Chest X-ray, AP view. Patient: 5 years old, sex F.
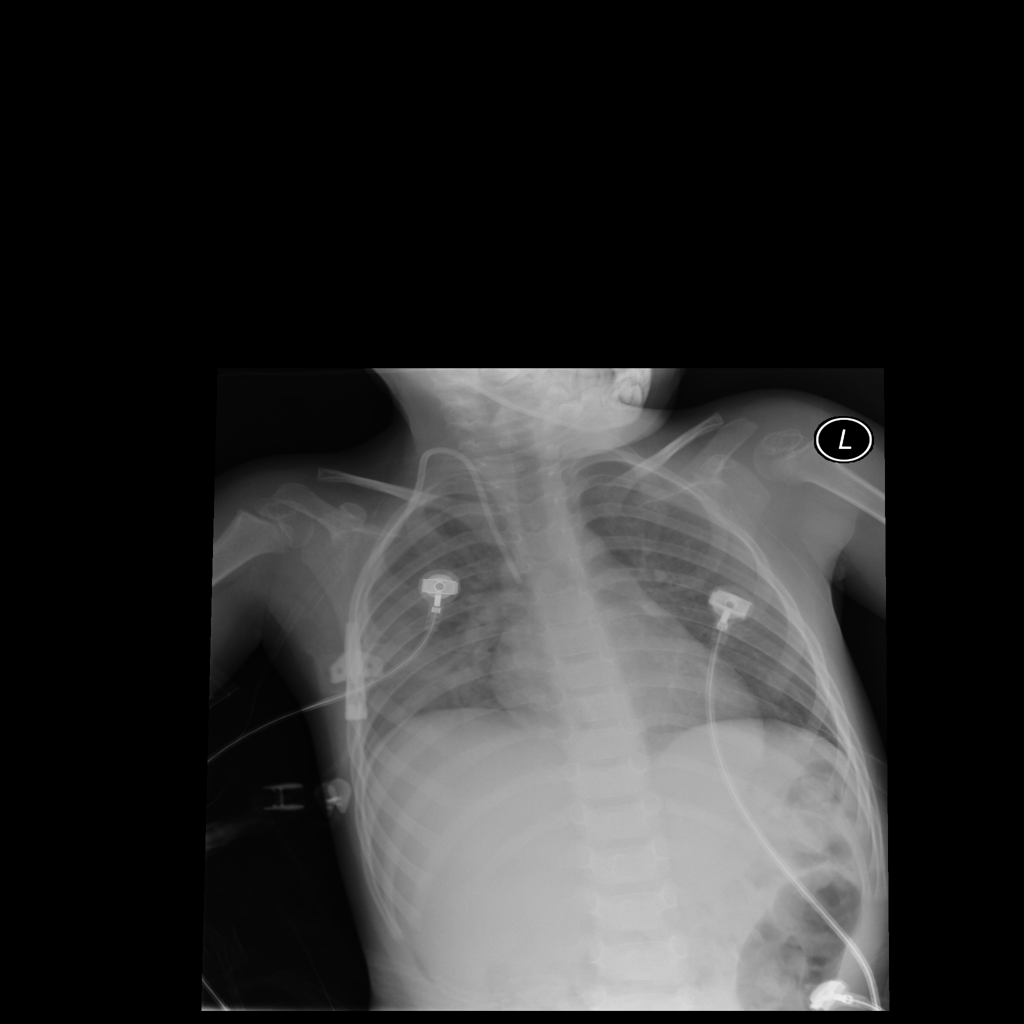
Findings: No Finding